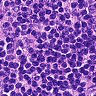
Metastatic tissue present: no